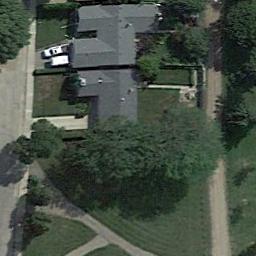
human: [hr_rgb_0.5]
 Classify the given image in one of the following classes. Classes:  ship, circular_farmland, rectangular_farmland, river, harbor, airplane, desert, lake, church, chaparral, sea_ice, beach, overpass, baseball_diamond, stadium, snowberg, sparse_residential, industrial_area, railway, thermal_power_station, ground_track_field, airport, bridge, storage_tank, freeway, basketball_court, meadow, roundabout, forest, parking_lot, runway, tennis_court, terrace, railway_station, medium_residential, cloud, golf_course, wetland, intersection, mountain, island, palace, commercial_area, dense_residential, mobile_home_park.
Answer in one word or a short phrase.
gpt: sparse_residential